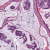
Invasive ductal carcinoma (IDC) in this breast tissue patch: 1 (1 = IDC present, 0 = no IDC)